Question: I'm having trouble optimizing a query and could use some help. I'm currently pulling in events in a system that has to join several other tables to make sure the event is supposed to display, etc... The query was running smoothly (around 480ms) until I introduced another table in the mix. The query is as follows:
'''
SELECT
keyword_terms,
'esf'.*,
'venue'.'name' AS venue_name,
...
'venue'.'zip', ase.region_id,
(DATE(NOW()) BETWEEN...AND ase.region_id IS NULL) as featured,
getDistance('venue'.'lat', 'venue'.'lng', 36.073, -79.7903) as distance,
'network_exclusion'.'id' as net_exc_id
FROM ('event_search_flat' esf)
# Problematic part of query (pulling in the very next date for the event)
LEFT JOIN (
SELECT event_id, MIN(TIMESTAMP(CONCAT(event_date.date, ' ', event_date.end_time))) AS next_date FROM event_date WHERE
event_date.date >= CURDATE() OR (event_date.date = CURDATE() AND TIME(event_date.end_time) >= TIME(NOW()))
GROUP BY event_id
) edate ON edate.event_id=esf.object_id
# Pull in associated ad space
LEFT JOIN 'ad_space' ads ON 'ads'.'data_type'='esf'.'data_type' AND ads.object_id=esf.object_id
# and make sure it is featured within region
LEFT JOIN 'ad_space_exclusion' ase ON ase.ad_space_id=ads.id AND region_id =5
# Get venue details
LEFT JOIN 'venue' ON 'esf'.'venue_id'='venue'.'id'
# Make sure this event should be listed
LEFT JOIN 'network_exclusion' ON network_exclusion.data_type=esf.data_type
AND network_exclusion.object_id=esf.object_id
AND network_exclusion.region_id=5
WHERE 'esf'.'event_type' IN ('things to do')
AND ('edate'.'next_date' >= '2013-07-18 16:23:53')
GROUP BY 'esf'.'esf_id'
HAVING 'net_exc_id' IS NULL
AND 'distance' <= 40
ORDER BY DATE(edate.next_date) asc,
'distance' asc
LIMIT 6
'''
It seems that the issue lies with the event_date table, but I'm unsure how to optimize this query (I tried various views, indexes, etc... to no avail). I ran EXPLAIN and received the following: <URL> .

At the moment, the query is taking 6.6 seconds. Any help would be greatly appreciated.
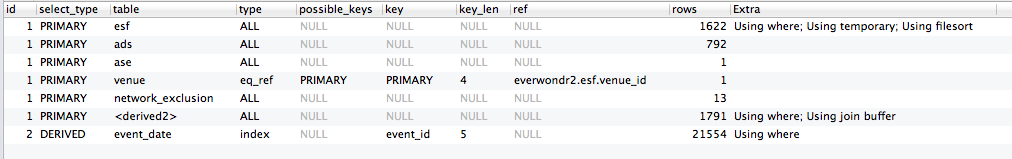
Answer: - You may be able to get 'Using index' on the event_date subquery by creating a compound index over '(event_id, date, end_time)'. That may turn the subquery into an index-only query, which should speed it up slightly.The subquery might be better written as the following, without 'GROUP BY':'''
SELECT event_id, TIMESTAMP(CONCAT(event_date.date, ' ', event_date.end_time))) AS next_date
FROM event_date
WHERE event_date.date >= CURDATE()
OR (event_date.date = CURDATE() AND TIME(event_date.end_time) >= TIME(NOW()))
ORDER BY next_date LIMIT 1
'''
- I'm more concerned that your EXPLAIN shows so many tables with . That means it has to read row from those tables and compare to them rows in other tables. You can get an idea of how much work it's doing by multiplying the values in the column. Basically, it's making billions of row comparisons to resolve the joins. As the tables grow, this query will get a lot worse.- Using 'LEFT [OUTER] JOIN' has a specific purpose, and if you really mean to use 'INNER JOIN' you should do that, because using an outer join where it doesn't belong can mess up the optimization. Use an outer join like 'A LEFT JOIN B' only if you want rows in 'A' that may not have matching rows in 'B'. For example, I assume based on column naming convention that 'LEFT JOIN venue ON esf.venue_id=venue.id' should be an inner join, because there should always be a venue referenced by esf.venue_id (unless esf.venue_id is sometimes null).- 'event_search_flat' should have a compound index with columns used in the WHERE clause first, then columns to join to other tables: '(event_type, object_id, data_type, event_id)'- 'ad_space' should have a compound index for the join: '(data_type, object_id)'. Does this need to be an inner join too?- 'ad_space_exclusion' should have a compound index for the join: '(ad_space_id, region_id)'- 'network_exclusion' should have a compound index for the join: '(data_type, object_id, region_id)'- 'venue' is okay because it's doing a primary key lookup already.